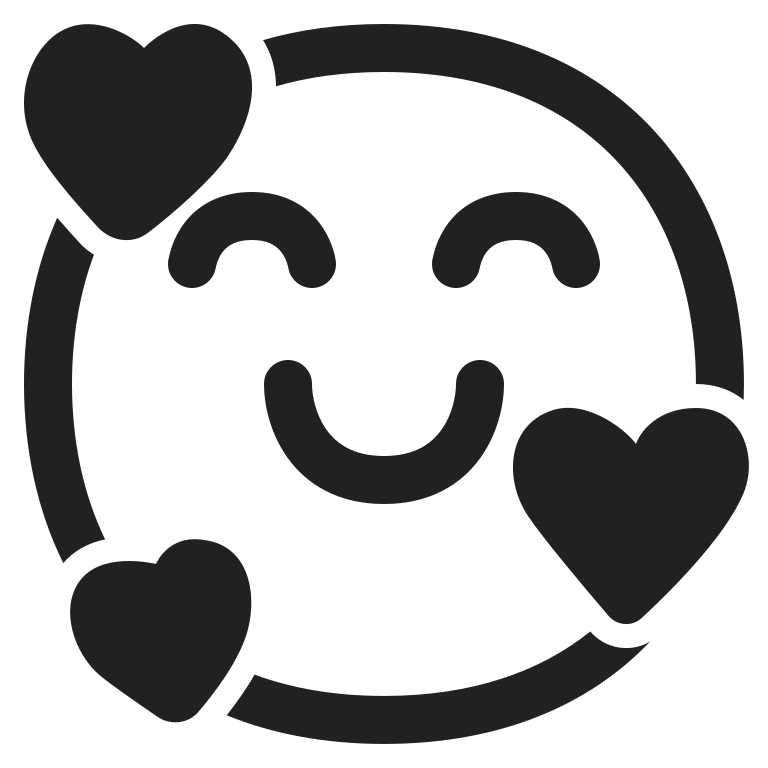
smiling face with hearts high contrast